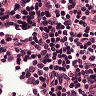
Metastatic tissue present: no